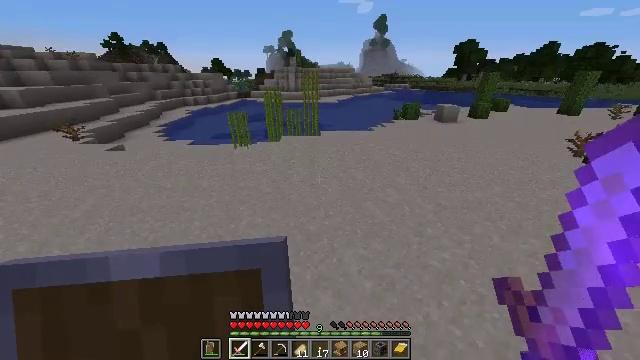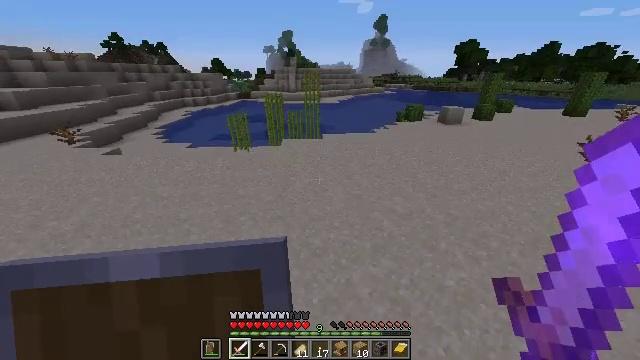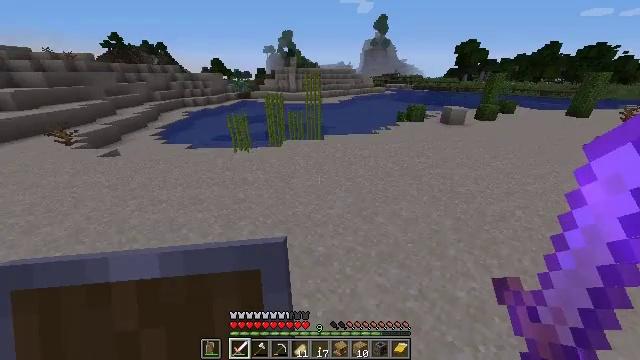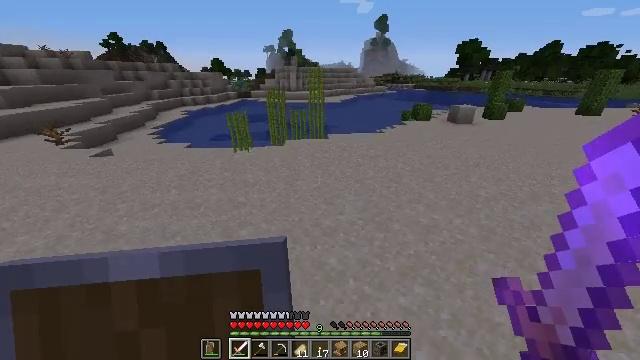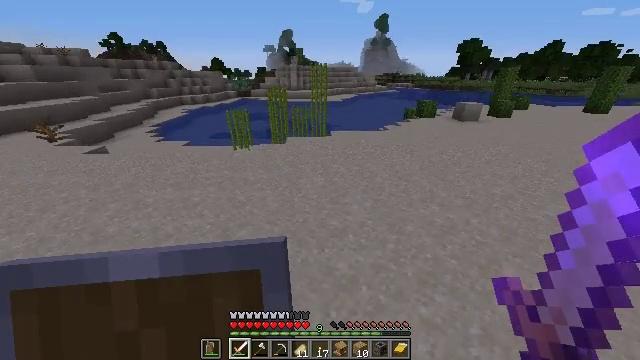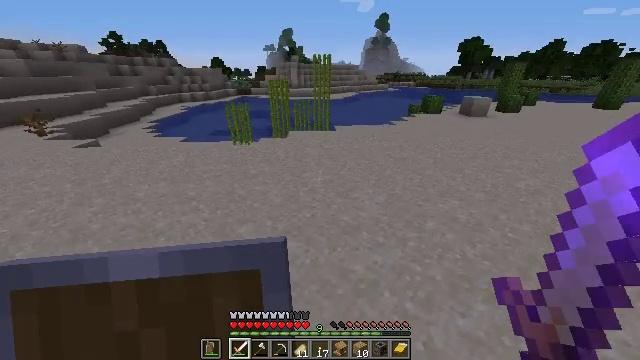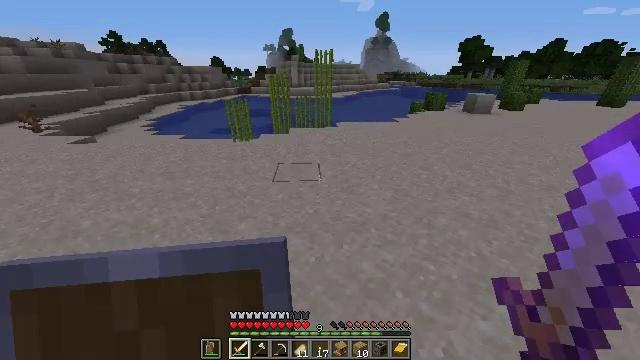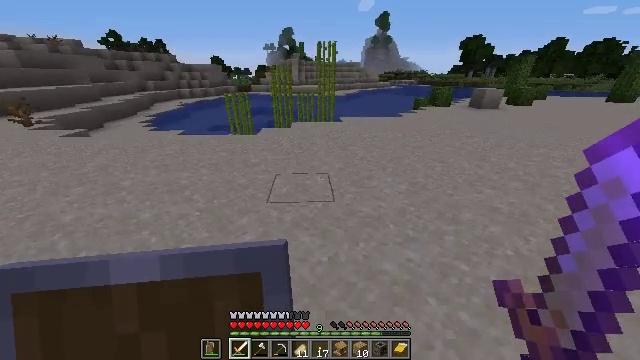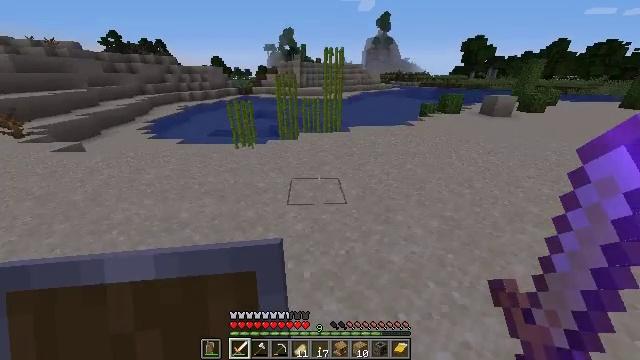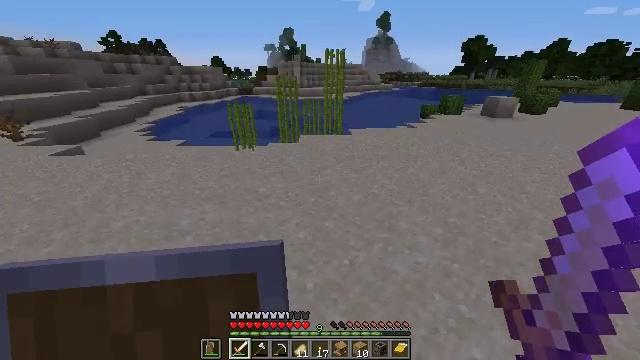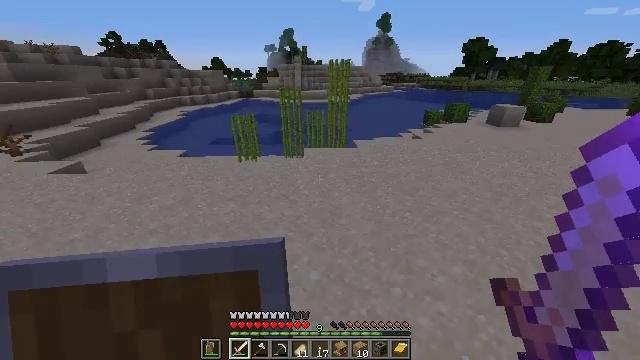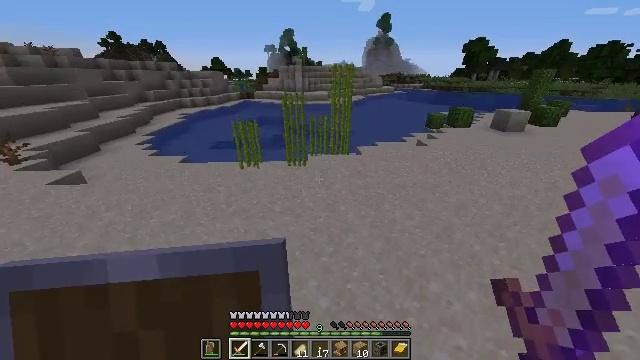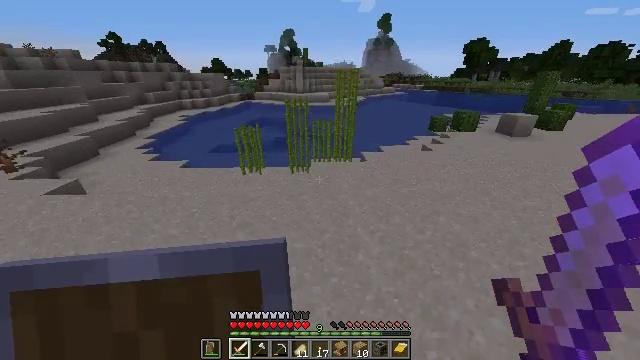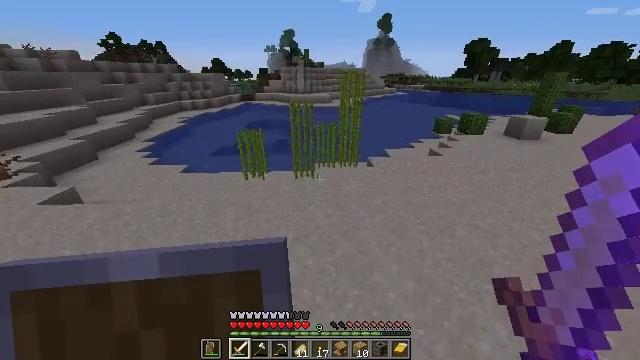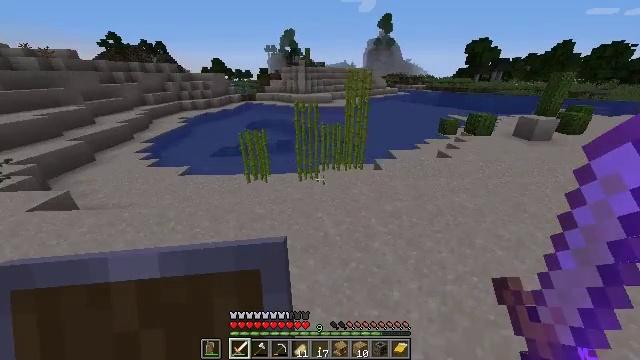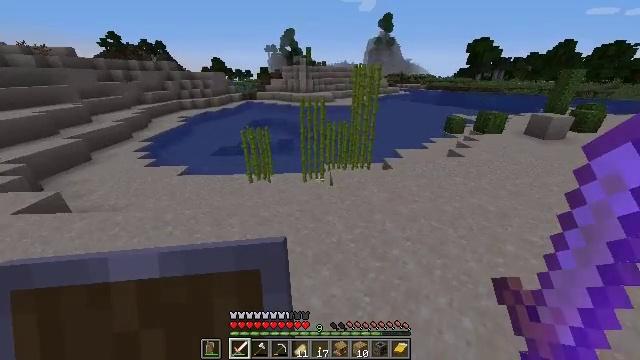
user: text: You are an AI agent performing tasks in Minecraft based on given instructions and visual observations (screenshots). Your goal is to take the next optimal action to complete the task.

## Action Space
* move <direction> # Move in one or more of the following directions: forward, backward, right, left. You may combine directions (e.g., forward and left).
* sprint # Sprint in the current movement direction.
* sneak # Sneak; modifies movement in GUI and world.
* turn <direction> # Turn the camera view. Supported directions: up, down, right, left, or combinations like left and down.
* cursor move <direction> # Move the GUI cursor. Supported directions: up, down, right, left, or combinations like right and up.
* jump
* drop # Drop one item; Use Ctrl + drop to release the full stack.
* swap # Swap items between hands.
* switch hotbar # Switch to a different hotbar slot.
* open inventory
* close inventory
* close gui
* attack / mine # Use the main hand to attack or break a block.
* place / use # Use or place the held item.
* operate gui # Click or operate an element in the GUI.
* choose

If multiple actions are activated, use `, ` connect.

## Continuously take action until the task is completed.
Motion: motion action
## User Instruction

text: Mine the sugar cane near rivers.
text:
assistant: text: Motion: move forward and move left, jump
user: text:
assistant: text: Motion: move forward and move left, jump
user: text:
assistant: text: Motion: move forward and move left, jump
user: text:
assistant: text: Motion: move forward and move left, jump
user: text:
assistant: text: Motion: move forward and move left, jump
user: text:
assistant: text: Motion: move forward and move left, jump
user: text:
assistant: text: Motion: move forward and move left, jump
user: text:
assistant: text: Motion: move forward and move left, jump
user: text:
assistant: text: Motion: move forward and move left, jump
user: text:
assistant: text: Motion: move forward and move left, jump
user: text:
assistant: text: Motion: move forward and move left, jump
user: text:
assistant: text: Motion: move forward and move left, jump
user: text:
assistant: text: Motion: move forward and move left, jump
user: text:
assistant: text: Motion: move forward and move left, jump
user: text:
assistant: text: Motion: move forward and move left, jump
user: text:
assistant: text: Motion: move forward and move left, jump
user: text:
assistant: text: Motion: move forward and move left, jump
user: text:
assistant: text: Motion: move forward and move left, jump
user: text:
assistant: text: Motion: move forward and move left, jump
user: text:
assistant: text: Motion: move forward and move left, jump
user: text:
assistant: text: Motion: move forward and move left, jump
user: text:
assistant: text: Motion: move forward and move left, jump
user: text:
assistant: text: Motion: move forward and move left, jump
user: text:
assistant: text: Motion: move forward and move left, jump
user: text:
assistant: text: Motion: move forward and move left, jump
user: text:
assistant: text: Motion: move forward and move left, turn right, jump
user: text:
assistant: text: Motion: move forward and move left, turn right and down
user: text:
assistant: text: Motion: move forward and move left, turn right and down
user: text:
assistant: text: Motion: move forward and move left, turn right and down
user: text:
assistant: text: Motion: move forward and move left, turn right